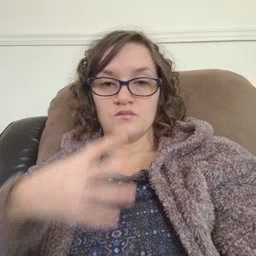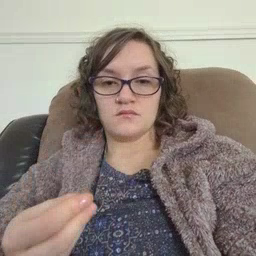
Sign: wet